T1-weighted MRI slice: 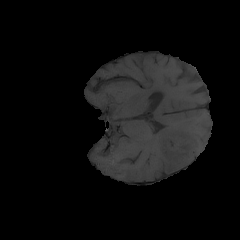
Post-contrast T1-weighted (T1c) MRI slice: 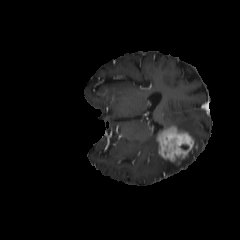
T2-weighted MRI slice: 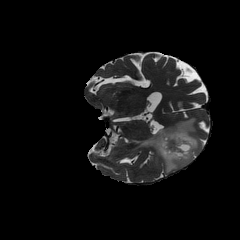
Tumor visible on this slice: yes